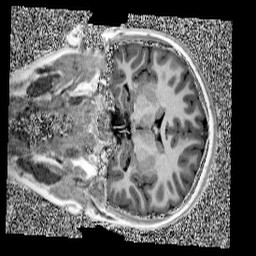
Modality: UNIT1
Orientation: coronal
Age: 9
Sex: female
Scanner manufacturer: siemens
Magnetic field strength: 3 T
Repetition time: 4 s
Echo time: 0.00303 s